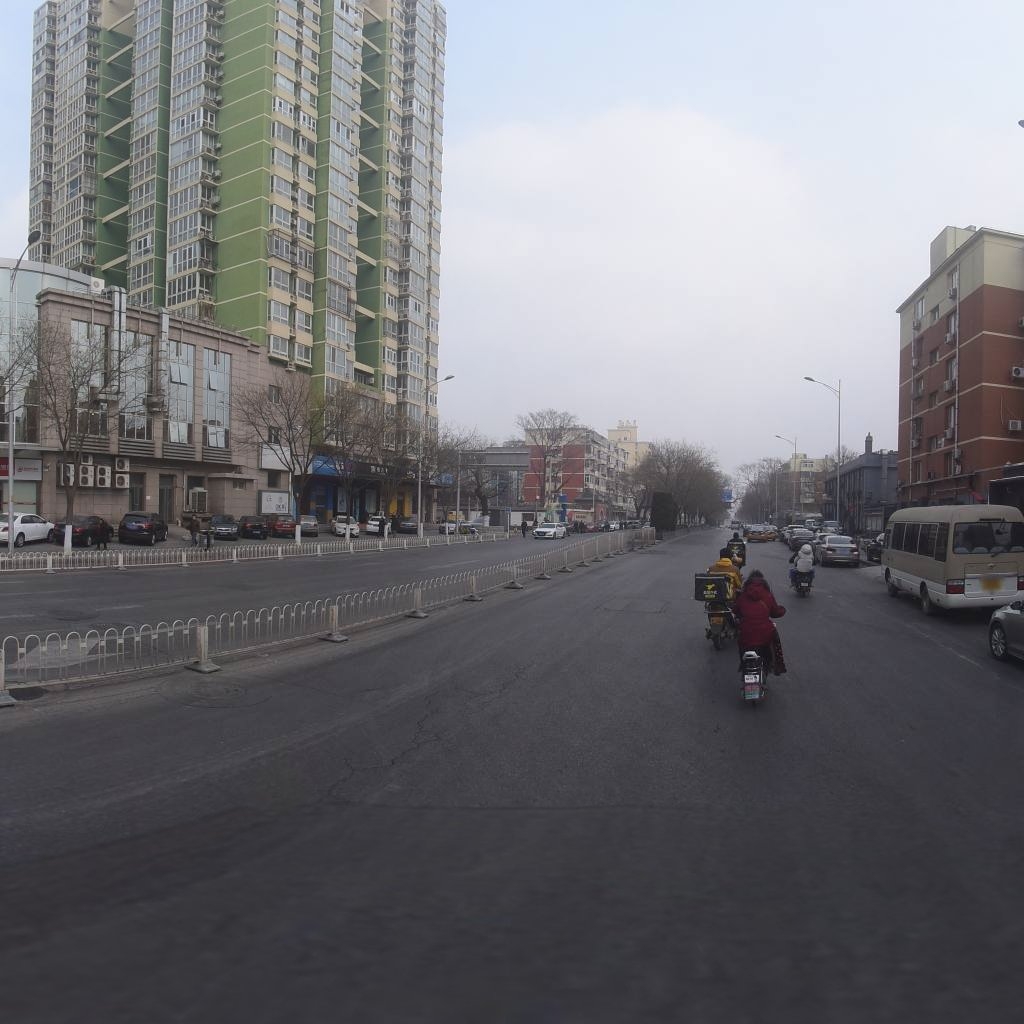
Region: Xicheng
Road damage annotations: longitudinal crack, manhole cover, transverse crack